Question: I want to print parent domain name in my iframe. Is it possible? Share your idea. Thanks in advance. :)

Parent page
'''
<html><head><title></title></head>
<frameset border="0" rows="100%,*" cols="100%" frameborder="no">
<frame name="TopFrame" scrolling="yes" noresize src="http://test.com/test.php">
<frame name="BottomFrame" scrolling="no" noresize></frameset>
</html>
'''
iframe page (test.php)
'''
<body>
<h1 align="center">Parent Domain Name</h1>
</body>
'''
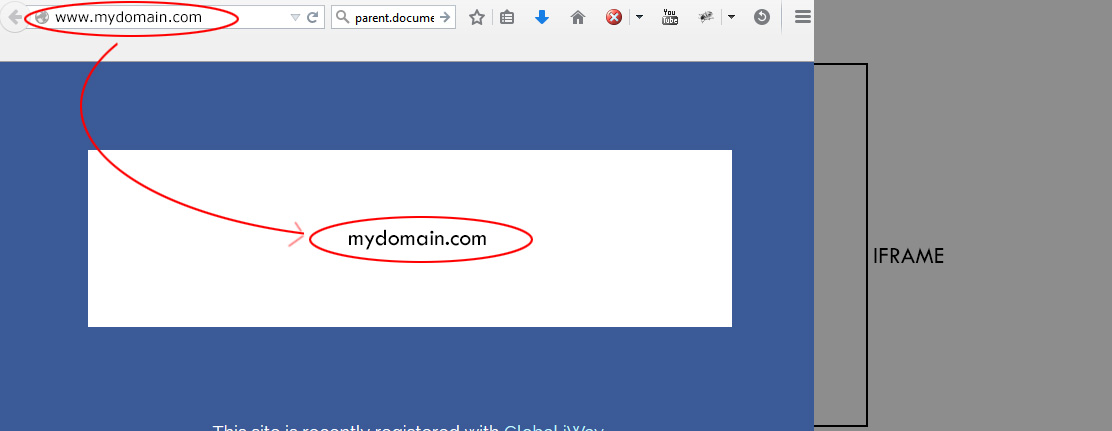
Answer: You could pass whatever value you like to the PHP page and then output this within the frame view?
'''
<frame name="TopFrame" scrolling="yes" noresize src="http://test.com/test.php?domain=mydomain.com">
'''
Then in test.php
'''
<h1 align="center"><?php echo $_GET['domain']; ?></h1>
'''
Alternatively,
You could also try using the 'window.parent.document.location.href' JavaScript as mentioned by putvande. Then use 'document.writeln' or jQuery to add the value to the page. You could get the domain name with something like: 'window.parent.document.location.href.split("/")[2]'.